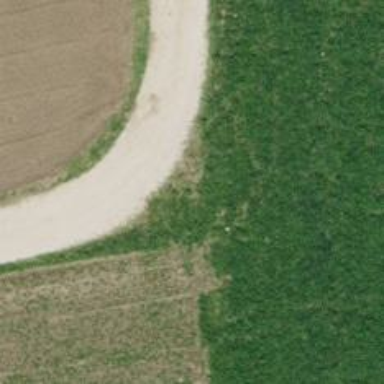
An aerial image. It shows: Compacted agricultural track with grade2 tracktype suitable for agricultural vehicles.